Question: I have already developed front-end application in Angular2 and back-end in ASP.net web APIs. I had used Windows authentication as enabled because I want to detect requesting user. Both applications are hosted in IIS server(Windows Server 2012).
When I load angular app it load login prompt and when give correct user credentials data loading happen correctly.
But I want to know a way to load them without login prompt, authenticate automatically.
This is the way I detect request user in web APIs.
'''
string user = HttpContext.Current.Request.ServerVariables["LOGON_USER"]; //Get the current user...
userID = user.Split('\')[1];
'''
This is a sample TS script send request to Windows Authenticated Web APIs from Angular Services.
'''
getPersonalInfo(): Observable<IPersonalInfo> {
return this._http.get(localStorage.getItem('WebApiURL') +"api/PersonalInfo/" , { withCredentials: true })
.map((response: Response) => <IPersonalInfo>response.json())
.catch(this.handleError);
}
'''
When restart the browser this login ask every time.
I want to access them with out this login...

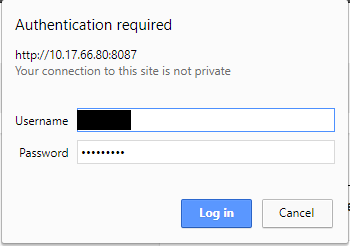
Answer: Actually, this login prompt occurs because there is communication between two technologies (ASP.net & Angular 2) by passing windows windows credentials. So it need shake-hand authentication when call windows authenticated API.
I was lucky to find a solution by changing privacy settings through browser. So I got ability to call API's without login prompt.
Here is the way to do that.
Settings -> Open Proxy settings -> Privacy ->Sites
<URL>
In here you can add domain where your back-end APIs are already hosted as in example.
After that it take as trusted domain and further more there is no any login prompt accruing.